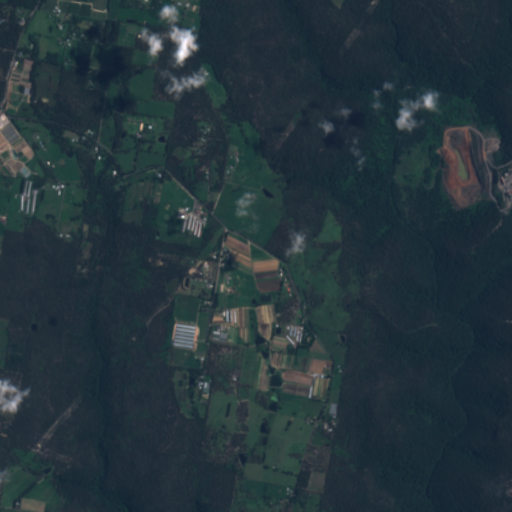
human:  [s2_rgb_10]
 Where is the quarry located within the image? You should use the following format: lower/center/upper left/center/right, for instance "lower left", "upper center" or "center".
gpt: The quarry is located in the upper right of the image.
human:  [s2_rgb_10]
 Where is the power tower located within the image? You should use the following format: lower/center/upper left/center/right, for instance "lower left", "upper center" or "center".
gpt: There is no power tower in the image.